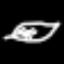
Label: leaf